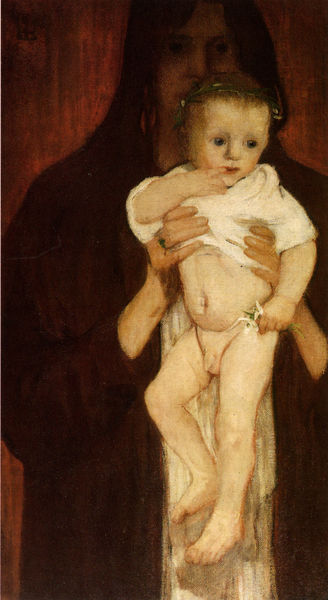
Titel: Selbstbildnis mit Sohn Peter
Künstler: Elena Luksch-Makowsky
Standort: Wien
Institution: Österreichische Galerie
Schlagwörter: akt, dunkel, gemälde, hand, kopf, körper, mann, nackt, schatten, weiß, grün, menschen, ocker, blume, braun, finger, frau, frisur, haar, hell, hintergrund, licht, orange, schwarz, vordergrund, blick, rot, beige, symbolismus, hemd, wand, arm, arme, augen, gesicht, halten, inkarnat, mensch, tod, bildnis, hände, porträt, öl, kutte, mantel, schnur, kind, lippen, beine, klein, baby, pupillen, nabel, bauch, junge, ring, penis, haarkranz, kranz, verdecken, christus, blumenkranz, mönch, unheimlich, hochhalten, unheil, pimmel, lutschen, hemdchen